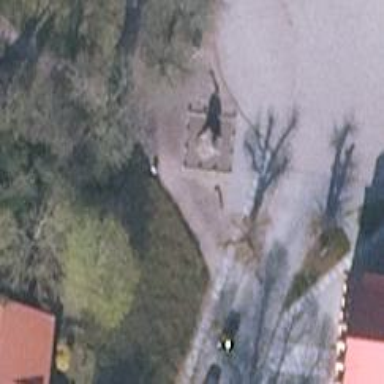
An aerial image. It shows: Historical war memorial.